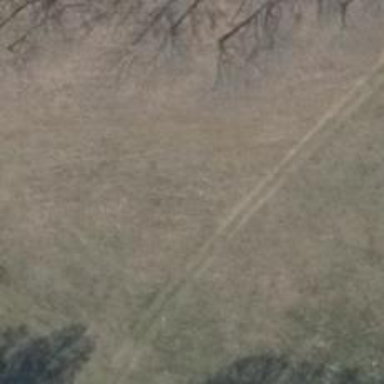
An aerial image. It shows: Track with grade3 tracktype.